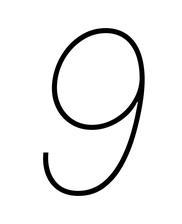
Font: Inter-Italic_Thin_Italic